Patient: sex F, age 34
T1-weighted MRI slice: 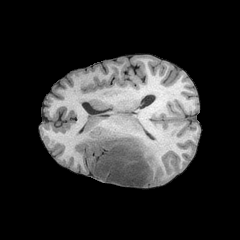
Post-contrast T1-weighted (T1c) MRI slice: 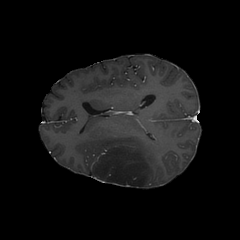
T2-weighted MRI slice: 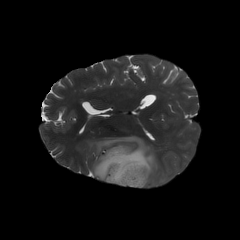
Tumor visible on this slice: yes
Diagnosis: Astrocytoma, IDH-mutant
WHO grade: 3